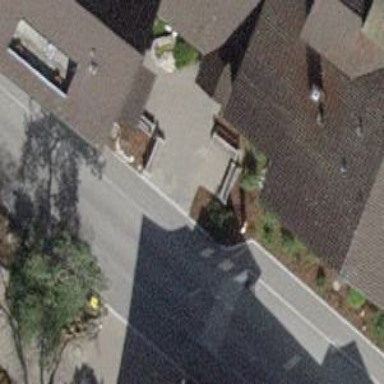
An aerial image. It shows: Brown bench.